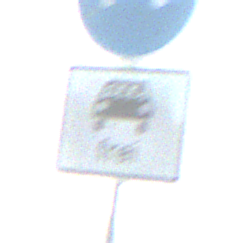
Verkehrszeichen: MehrfachbesetzePersonenkraftwagenFrei
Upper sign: Busssonderstreifen
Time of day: MorningAfternoon
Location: Outdoor (Special)
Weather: Clear
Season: NotSpecified
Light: Natural